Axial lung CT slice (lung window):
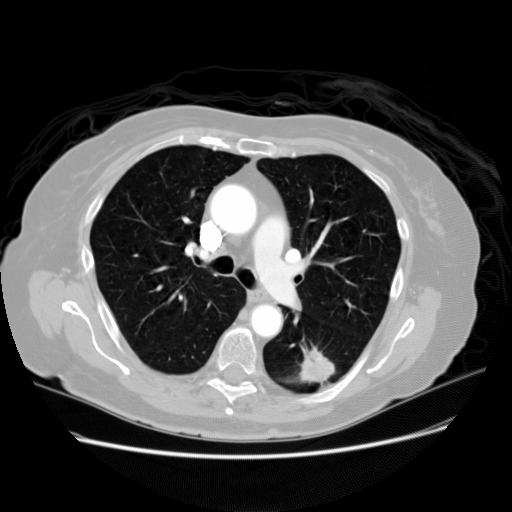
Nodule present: yes
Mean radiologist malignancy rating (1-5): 4.75